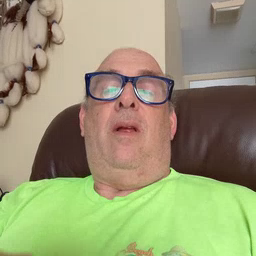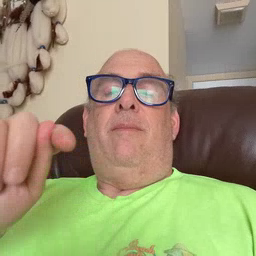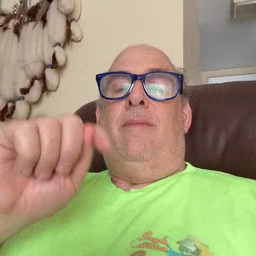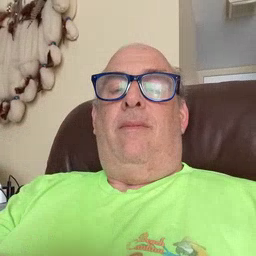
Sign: potty